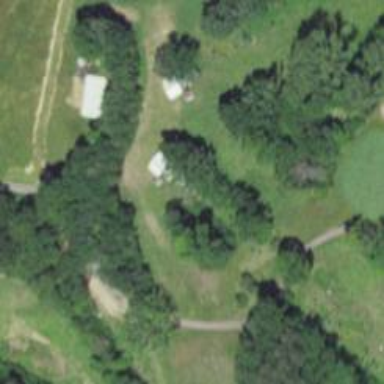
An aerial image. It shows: Disc golf hole.